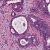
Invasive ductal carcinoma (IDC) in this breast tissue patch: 0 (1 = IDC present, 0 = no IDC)